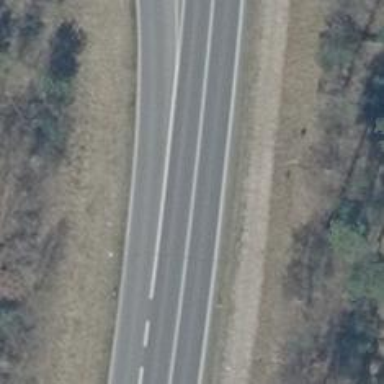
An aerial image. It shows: Trunk highway designated as motorroad.